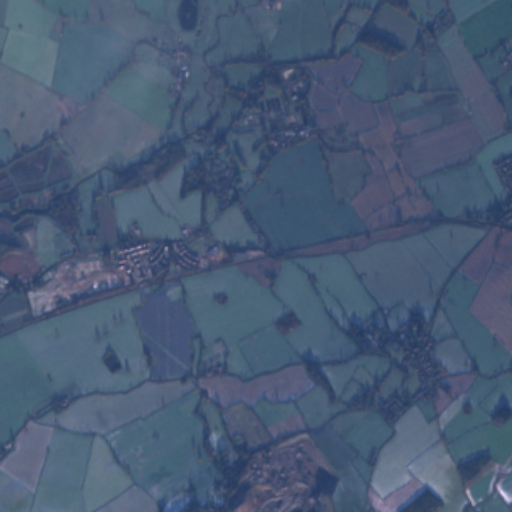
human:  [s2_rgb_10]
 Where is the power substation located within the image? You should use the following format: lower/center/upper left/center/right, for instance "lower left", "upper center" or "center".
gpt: The power substation is located in the lower left of the image.
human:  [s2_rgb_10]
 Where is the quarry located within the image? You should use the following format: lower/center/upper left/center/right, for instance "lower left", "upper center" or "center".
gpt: The quarry is located in the lower right of the image.
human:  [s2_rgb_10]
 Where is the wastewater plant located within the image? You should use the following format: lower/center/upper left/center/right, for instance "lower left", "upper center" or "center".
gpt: The wastewater plant is located in the upper center of the image.
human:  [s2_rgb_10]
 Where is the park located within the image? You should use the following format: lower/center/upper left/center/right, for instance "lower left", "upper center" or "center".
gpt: There is no park in the image.